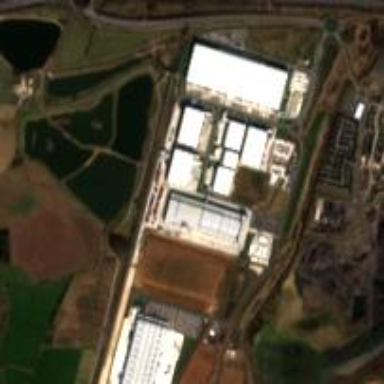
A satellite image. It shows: Industrial area focused on logistics.